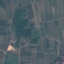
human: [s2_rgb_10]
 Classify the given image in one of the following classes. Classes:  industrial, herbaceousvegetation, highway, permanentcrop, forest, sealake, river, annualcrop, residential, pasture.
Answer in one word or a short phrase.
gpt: PermanentCrop